Interaction volume radius: 5 \u00c5
Interaction volume height: 25 \u00c5
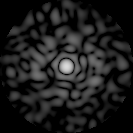
Disorder parameter: 0.8493